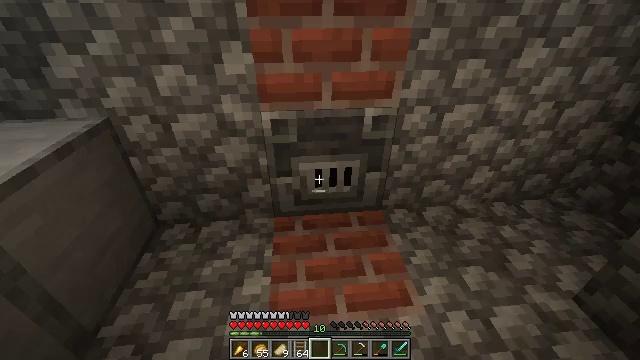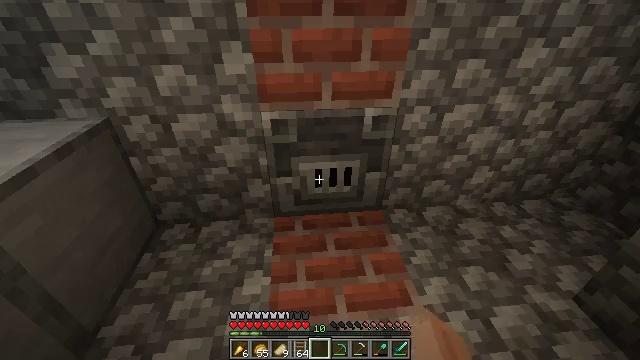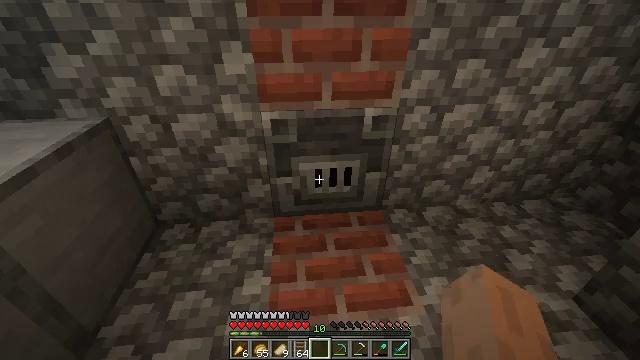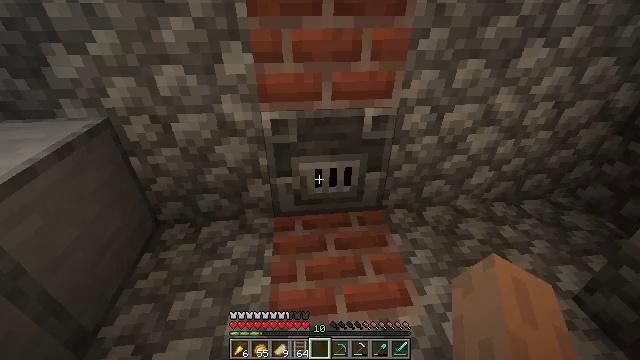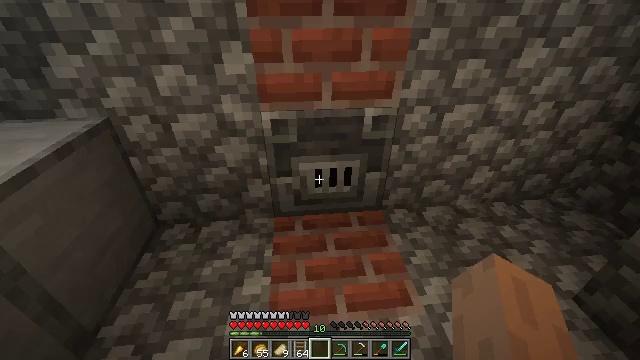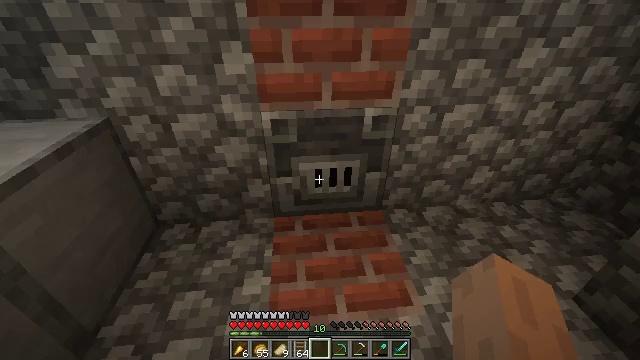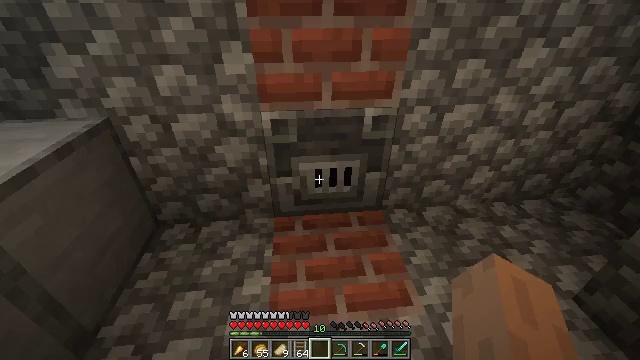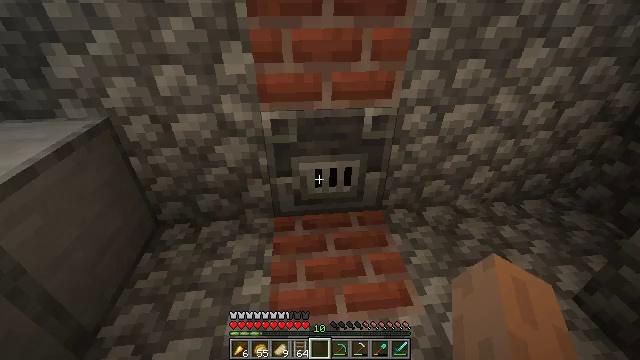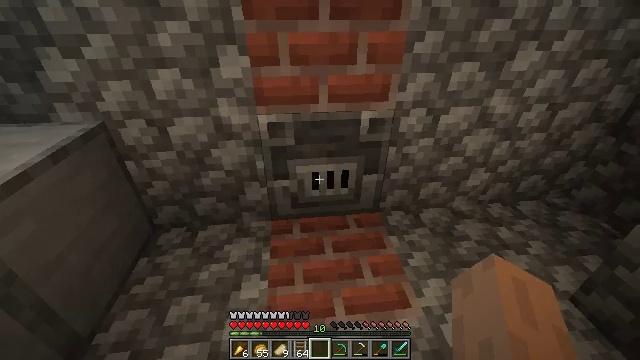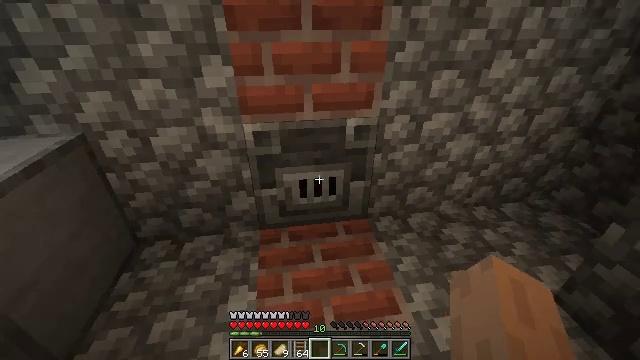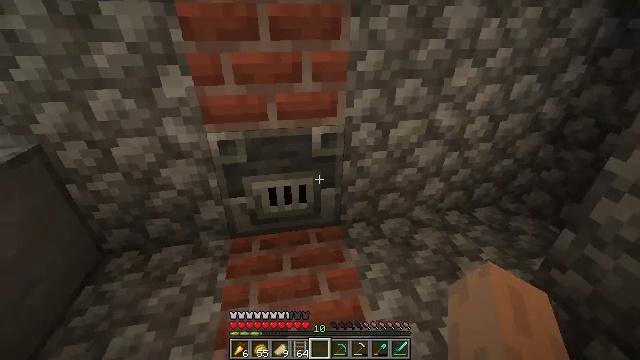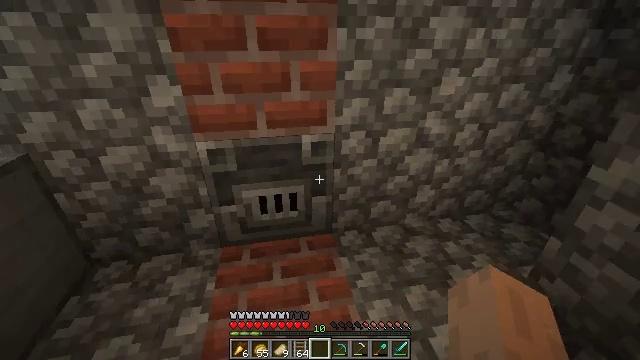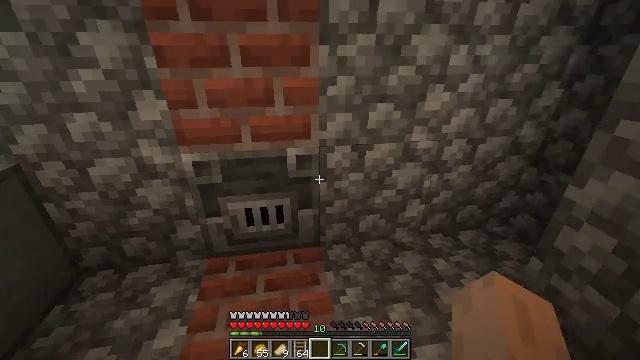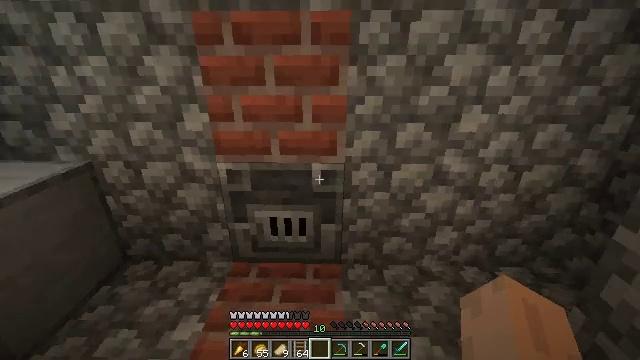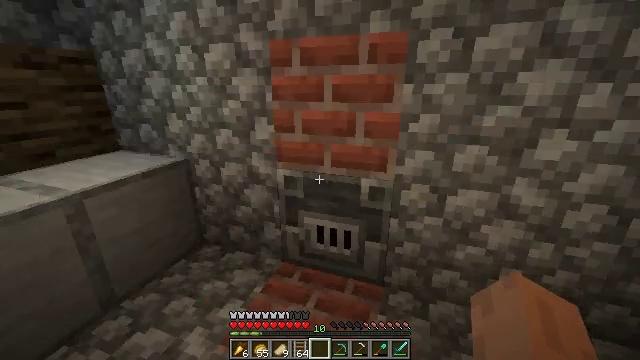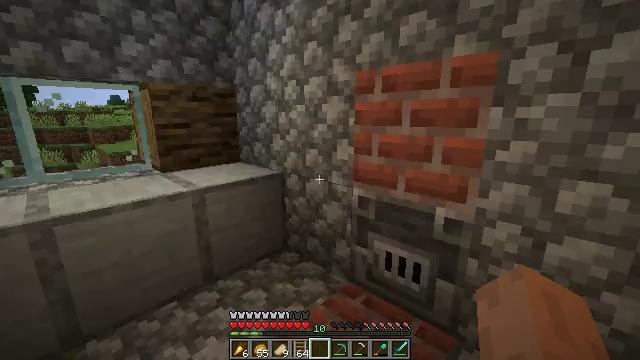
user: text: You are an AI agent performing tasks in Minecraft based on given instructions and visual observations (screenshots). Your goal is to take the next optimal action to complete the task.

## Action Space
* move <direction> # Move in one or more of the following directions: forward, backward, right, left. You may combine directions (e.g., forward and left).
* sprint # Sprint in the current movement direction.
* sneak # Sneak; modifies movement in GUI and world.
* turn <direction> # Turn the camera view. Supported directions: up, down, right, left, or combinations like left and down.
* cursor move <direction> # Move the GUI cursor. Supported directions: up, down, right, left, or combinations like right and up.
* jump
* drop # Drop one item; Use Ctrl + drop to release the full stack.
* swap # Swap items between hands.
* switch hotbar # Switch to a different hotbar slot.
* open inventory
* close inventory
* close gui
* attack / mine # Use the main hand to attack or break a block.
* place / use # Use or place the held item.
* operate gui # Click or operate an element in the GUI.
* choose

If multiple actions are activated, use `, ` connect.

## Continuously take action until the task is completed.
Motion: motion action
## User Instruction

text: Retrieve bricks from the wall.
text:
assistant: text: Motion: no_op
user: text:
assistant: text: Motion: no_op
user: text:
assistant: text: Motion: no_op
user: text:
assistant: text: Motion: no_op
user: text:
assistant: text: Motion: no_op
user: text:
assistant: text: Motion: no_op
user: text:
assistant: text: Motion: no_op
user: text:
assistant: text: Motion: no_op
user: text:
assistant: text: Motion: move right, turn right and up
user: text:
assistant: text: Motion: move right, turn right and up
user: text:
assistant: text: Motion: move right, turn up
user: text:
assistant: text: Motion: move right, turn left and up
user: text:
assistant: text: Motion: move right, turn left and up
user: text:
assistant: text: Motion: move right, turn left and up
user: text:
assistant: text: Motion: move right, turn left and up
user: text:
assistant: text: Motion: move right, turn left and up
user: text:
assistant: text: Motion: turn left and up
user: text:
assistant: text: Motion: turn left and up
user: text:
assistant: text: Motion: turn up
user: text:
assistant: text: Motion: no_op
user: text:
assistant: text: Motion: no_op
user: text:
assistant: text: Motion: no_op
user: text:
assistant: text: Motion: no_op
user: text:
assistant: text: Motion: no_op
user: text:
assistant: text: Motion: no_op
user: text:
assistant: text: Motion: no_op
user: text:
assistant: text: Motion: no_op
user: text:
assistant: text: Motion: no_op
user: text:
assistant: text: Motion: no_op
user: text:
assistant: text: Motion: no_op